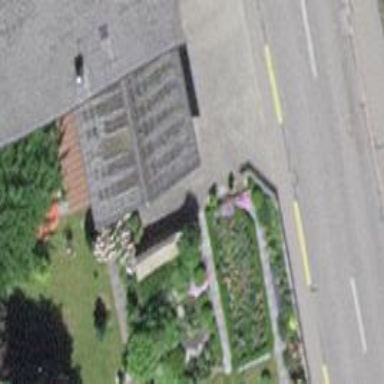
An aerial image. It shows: Garage building.